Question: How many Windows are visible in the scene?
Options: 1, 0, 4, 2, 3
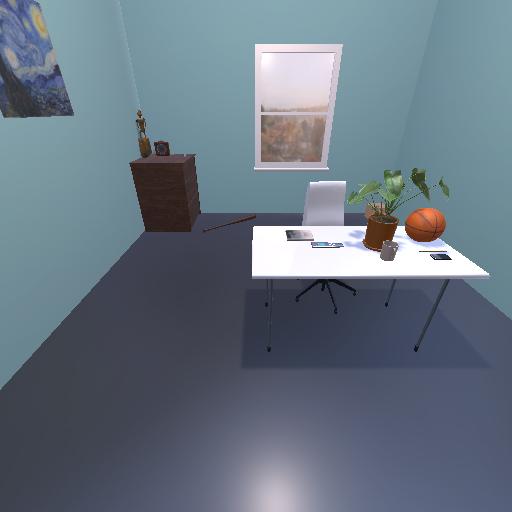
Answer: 1